Question: When screen resolution is >1000px I have A, B, and C as 280, 350, and 210px respectively)
When it shrinks, I would like it to be B max width followed by A and C clustered together in a div and shrunk. I'm not sure I can do this with straight CSS as the elements are out of order - or am I wrong here? Thanks!

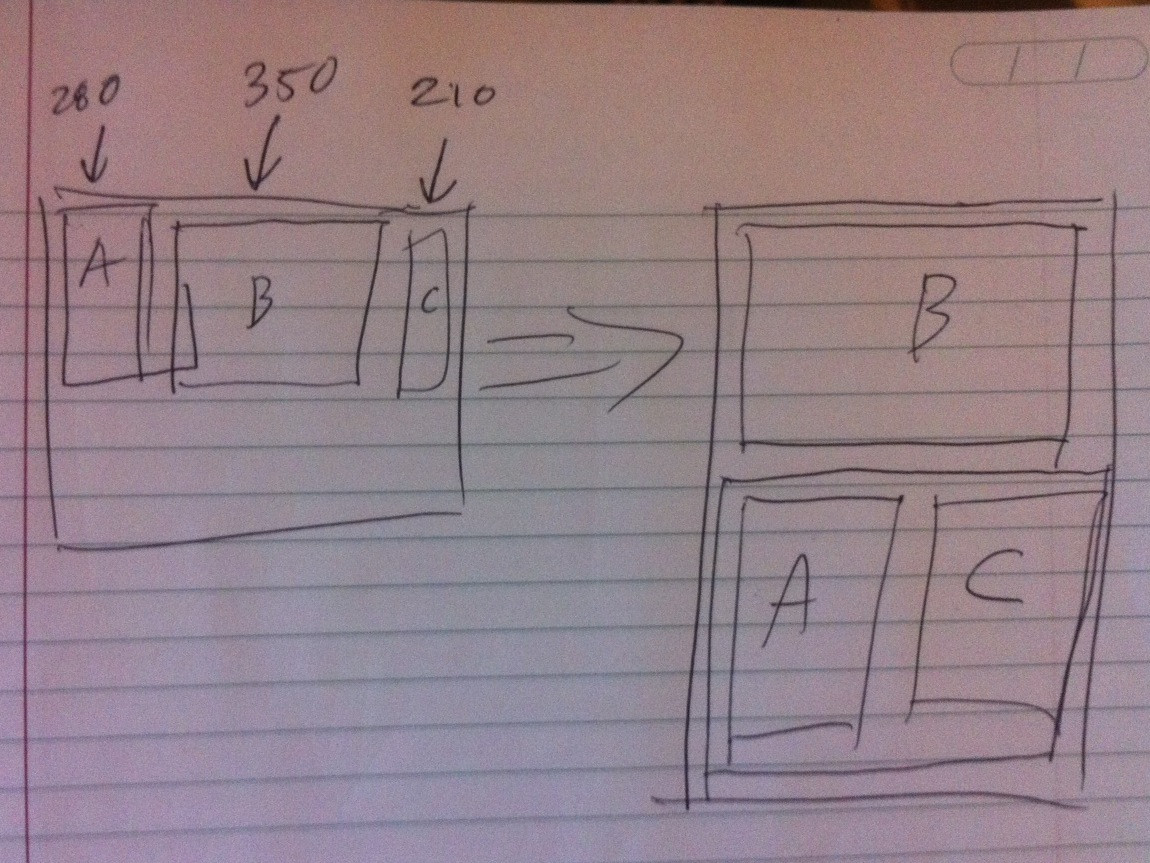
Answer: you could do like this with CSS3. But this rely on rowA being on absolute position once page width is less than 1000px. There are other workaround to change the margin-top of it with js dynamically so that col A will hold it position regardless content height changed.
'''
.body{ margin:0;padding:0;
}
#rowA {
width:25%;
float:left;
//margin:10px;
min-height:340px;
margin:0;padding:0;
background-color: blue;
}
#rowB {
width:50%;
float:left;
//margin:10px;
min-height:340px;
margin:0;padding:0;
background-color: red;
}
#rowC {
//border:1px solid #000;
width:25%;
float:left;
//margin:10px;
min-height:340px;
margin:0;padding:0;
background-color: blue;
}
#colA, #colB, #colC {
min-height:330px;
margin:5px;padding:0;
background-color: green;
text-align:center;
}
@media (max-width: 1000px) {
#rowB {
width:100%;
clear:left;
}
#rowA {
width:50%;
position:absolute;
margin-top:340px;
}
#rowC {
width:50%;
clear:left;
float:right;
}
}
'''
In body tags.
'''
<div class="grid">
<span id="rowA"><div id="colA">col A</div></span><span id="rowB"><div id="colB">col B</div></span><span id="rowC"><div id="colC">col C</div></span>
'''